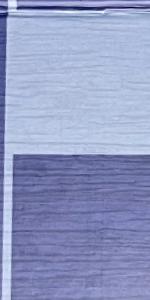
Label: Empty